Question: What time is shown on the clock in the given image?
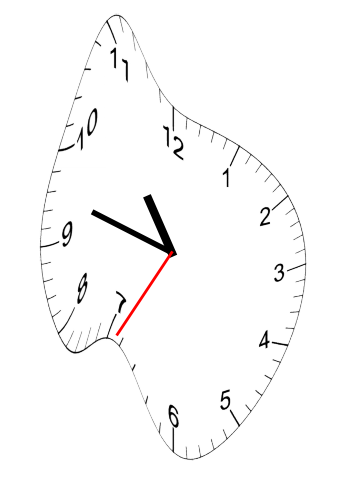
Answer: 10:47:35